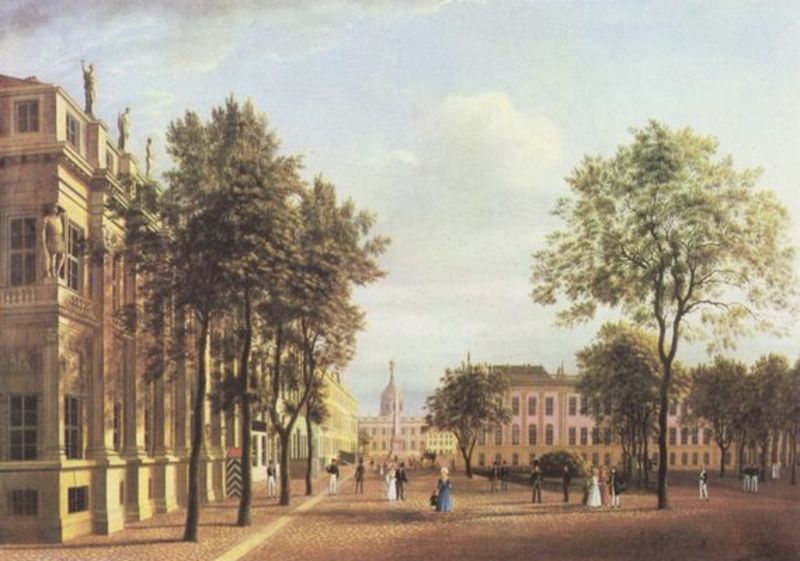
Titel: Potsdam, Schlossstraße mit Blick auf das Rathaus
Künstler: Wilhelm Barth
Standort: Potsdam
Institution: Stiftung Preußische Schlösser und Gärten Berlin-Brandenburg,Gemäldesammlung
Schlagwörter: baum, blau, blätter, dunkel, gemälde, himmel, laub, mann, meer, schatten, weiß, wolken, baumstämme, bäume, frauen, gelb, grün, landschaft, menschen, ocker, see, stadt, äste, abend, braun, damen, fenster, frau, grau, hell, kleid, kleider, licht, männer, schwarz, strasse, säulen, blick, dach, gebäude, gras, haus, park, weg, wolke, beige, haube, herren, leute, malerei, zylinder, anzug, architektur, mensch, sockel, stein, bild, wache, öl, ferne, häuser, morgen, natur, stamm, zweige, busch, gehen, kirche, sonne, figur, klassizismus, paar, personen, turm, garten, skulptur, statue, deutschland, aussicht, relief, farbig, sommer, ecke, ansicht, fassade, fassaden, italien, passanten, perspektive, pflaster, vedute, hosen, moderne, dächer, giebel, allee, hof, spazieren, platz, pilaster, figuren, kuppel, romantik, ölgemälde, staffage, wachhaus, soldaten, gestreift, streifen, plastik, frühling, grossstadt, eingang, nische, berlin, bürgersteig, münchen, palast, dom, spaziergang, stich, asphalt, gehweg, militär, uniform, uniformen, soldat, bordstein, srasse, hallo, flanieren, rom, biedermeier, rau, atlant, leben, gesims, skulpturen, oberschicht, statuen, romantisch, giebelfiguren, obelisk, urban, alle, fernsicht, etagen, achse, wochenende, spaziergänger, wien, baäume, gründerzeit, vedutte, kaserne, palais, boulevard, bauplastik, reichstag, paare, gesisms, platzanlage, flaneure, bewohner, fotografisch, luftig, klassiszismus, atlas, blaues kleid, straß, aussich, ein sonntag in berlin, figuren am haus, kleidf, laufeng, platzsituation, schilderhäuschen, sonnatg, wachthäuschen, 19. jahrhundert, 19 jahrhundert, prominieren, schidwache, schildwache